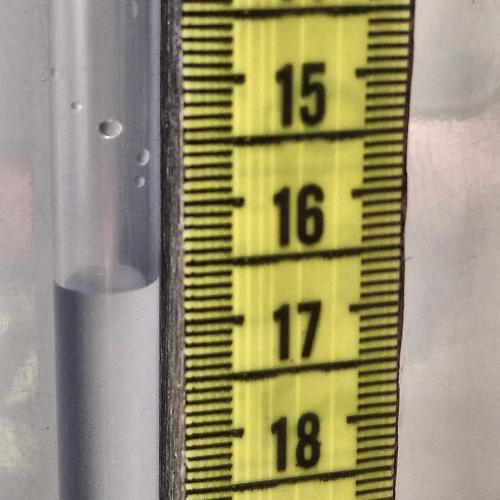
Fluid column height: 16.7 cm